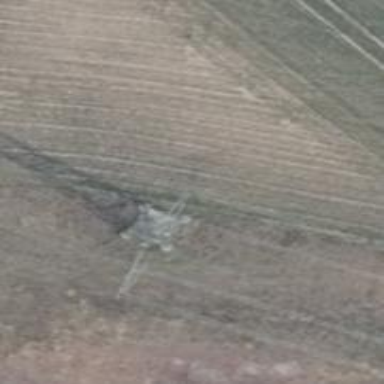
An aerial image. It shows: Power line in the image.